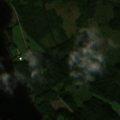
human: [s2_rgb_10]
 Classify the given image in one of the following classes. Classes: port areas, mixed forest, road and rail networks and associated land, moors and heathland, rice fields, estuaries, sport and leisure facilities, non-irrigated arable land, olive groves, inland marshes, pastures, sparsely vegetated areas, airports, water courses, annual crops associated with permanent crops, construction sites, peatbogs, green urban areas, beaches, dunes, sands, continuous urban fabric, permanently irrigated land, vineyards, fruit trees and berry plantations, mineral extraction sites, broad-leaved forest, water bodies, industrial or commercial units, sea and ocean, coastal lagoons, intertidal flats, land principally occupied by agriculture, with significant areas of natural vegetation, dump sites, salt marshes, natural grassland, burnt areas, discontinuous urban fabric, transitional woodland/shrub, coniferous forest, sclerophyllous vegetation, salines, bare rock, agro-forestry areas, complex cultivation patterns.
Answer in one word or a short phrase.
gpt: coniferous forest, mixed forest, water bodies